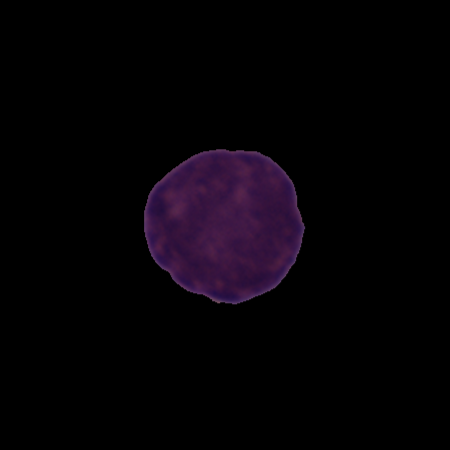
Label: healthy